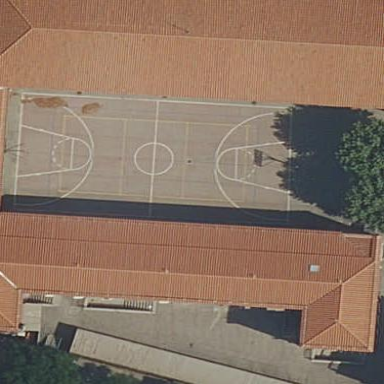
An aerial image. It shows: School building.